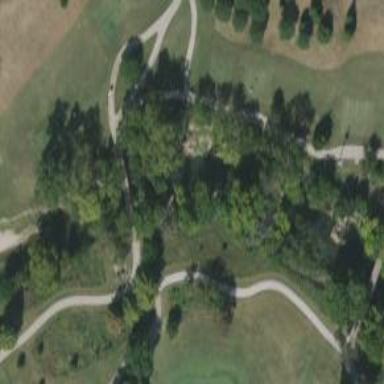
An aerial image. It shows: Path bridge crossing golf cartpath.